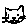
Label: cat